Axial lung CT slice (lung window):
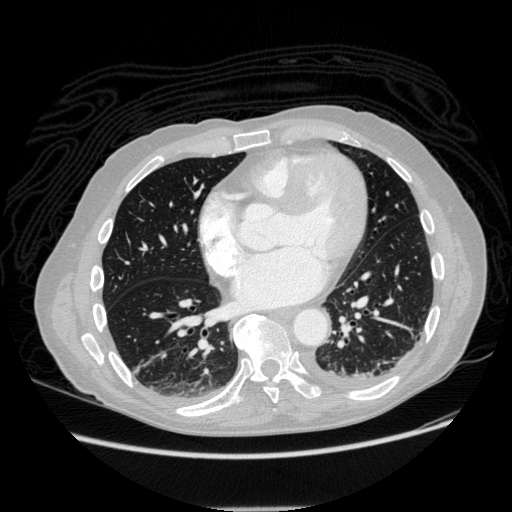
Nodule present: no